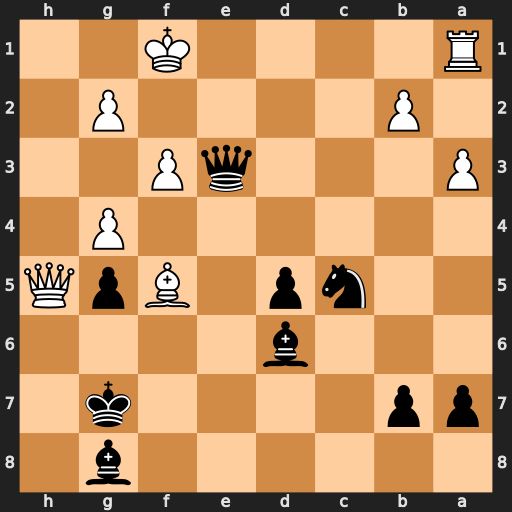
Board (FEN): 6b1/pp4k1/3b4/2np1BpQ/6P1/P3qP2/1P4P1/R4K2
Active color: b
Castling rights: -
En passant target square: -
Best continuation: Bg3 Qg6+ Kf8